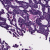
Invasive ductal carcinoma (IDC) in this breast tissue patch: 0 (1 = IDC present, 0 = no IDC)